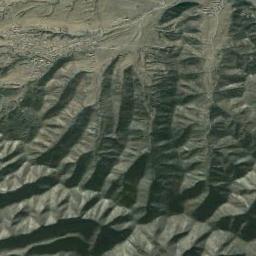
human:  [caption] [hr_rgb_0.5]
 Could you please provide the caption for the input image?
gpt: The folded mountain consists of a number of ridges and valleys .

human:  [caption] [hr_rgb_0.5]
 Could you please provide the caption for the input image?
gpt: The mountain is full of black soil .

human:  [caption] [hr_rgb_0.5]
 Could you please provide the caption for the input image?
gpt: There is not the even mountain .

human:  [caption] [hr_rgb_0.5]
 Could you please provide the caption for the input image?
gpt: This mountain is completely covered by vegetation .

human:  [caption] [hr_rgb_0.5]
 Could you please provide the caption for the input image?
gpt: There are many ridges on the brown mountain .